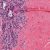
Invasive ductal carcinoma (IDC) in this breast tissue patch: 0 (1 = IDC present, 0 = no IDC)